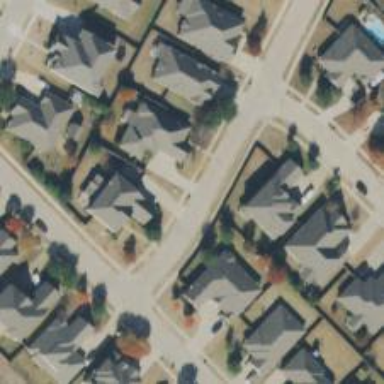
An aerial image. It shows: Residential road.